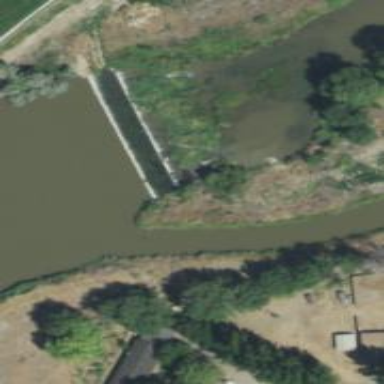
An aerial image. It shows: Dam along waterway.